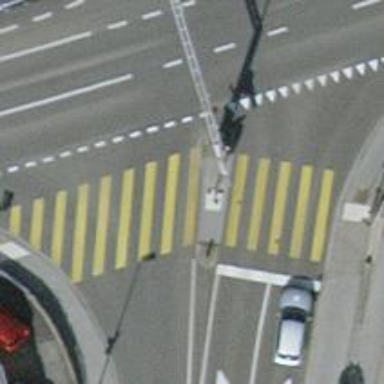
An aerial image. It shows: Crossing with traffic signals and central island.